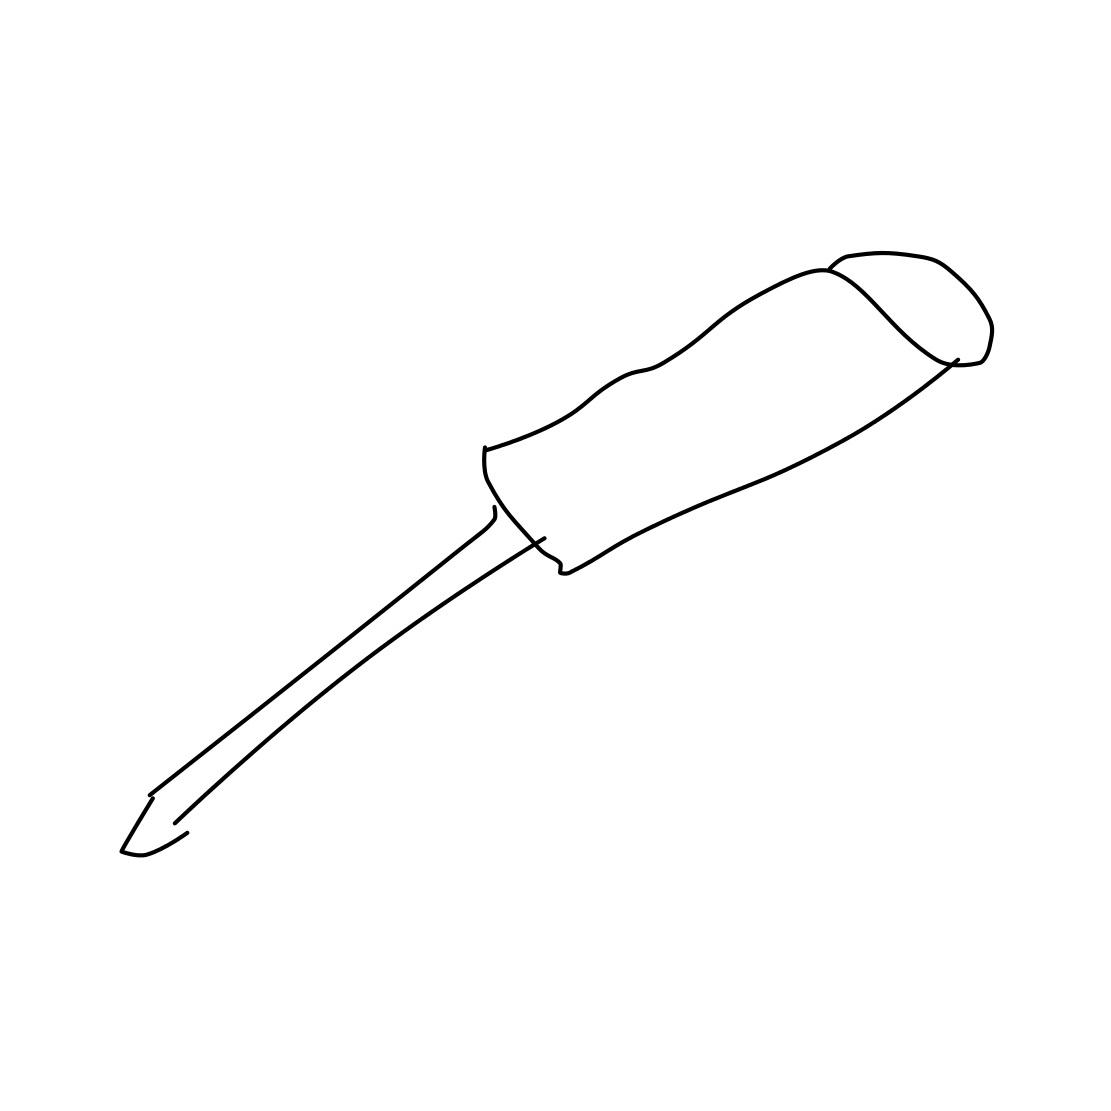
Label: screwdriver